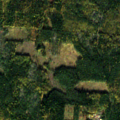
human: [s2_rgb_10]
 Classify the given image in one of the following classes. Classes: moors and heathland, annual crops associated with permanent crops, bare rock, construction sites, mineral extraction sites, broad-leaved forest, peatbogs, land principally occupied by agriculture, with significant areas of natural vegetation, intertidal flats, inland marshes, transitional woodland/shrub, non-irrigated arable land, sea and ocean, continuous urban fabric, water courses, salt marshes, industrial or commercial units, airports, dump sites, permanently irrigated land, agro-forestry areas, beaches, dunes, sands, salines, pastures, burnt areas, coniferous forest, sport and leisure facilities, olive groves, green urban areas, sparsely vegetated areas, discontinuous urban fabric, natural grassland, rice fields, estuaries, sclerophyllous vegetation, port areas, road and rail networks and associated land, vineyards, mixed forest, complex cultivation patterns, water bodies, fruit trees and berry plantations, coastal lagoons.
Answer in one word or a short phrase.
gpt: coniferous forest, mixed forest, transitional woodland/shrub